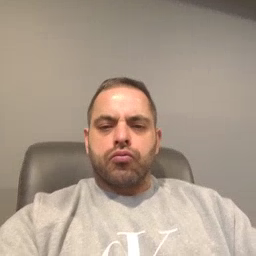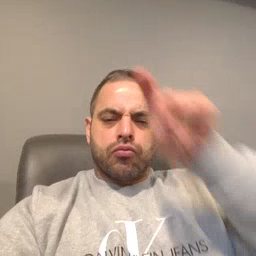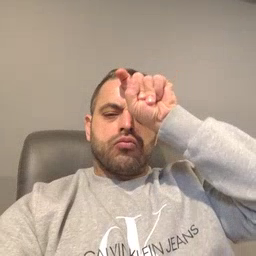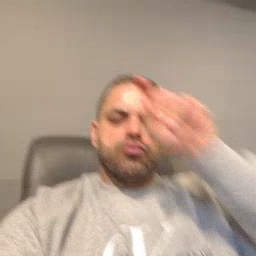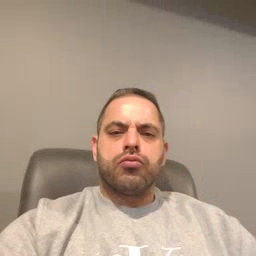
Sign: puzzle